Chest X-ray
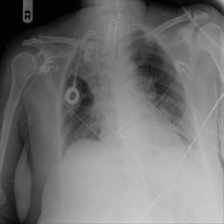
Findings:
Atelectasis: negative
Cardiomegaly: negative
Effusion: negative
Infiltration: negative
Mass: negative
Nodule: negative
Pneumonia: negative
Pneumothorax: negative
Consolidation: negative
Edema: negative
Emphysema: negative
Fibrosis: negative
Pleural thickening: negative
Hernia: negative